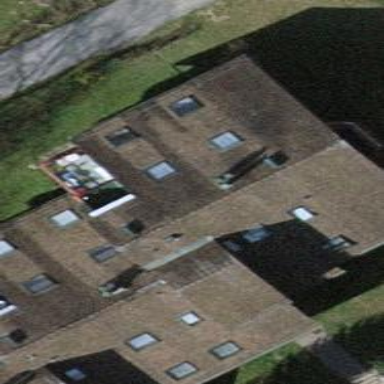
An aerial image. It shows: Building with pitched roof.